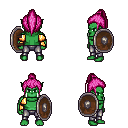
a pixel art fantasy rpg character, male body template, orc, green skin, gold arm armor, metal pants, pink long topknot hairstyle, shield, four views (front, back, left, right), 2x2 character sprite sheet, small pixel art, hard edges, no anti-aliasing